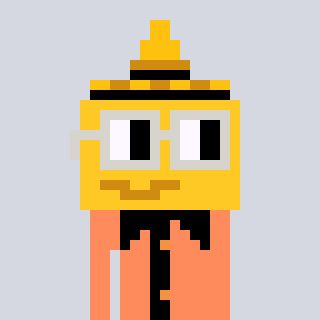
a pixel art character with square light gray glasses, a mustard-shaped head and a peachy-colored body on a cool background